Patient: sex F, age 58
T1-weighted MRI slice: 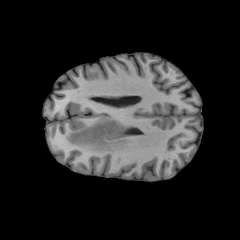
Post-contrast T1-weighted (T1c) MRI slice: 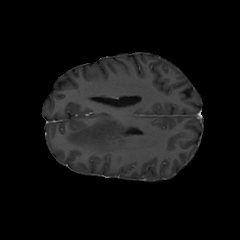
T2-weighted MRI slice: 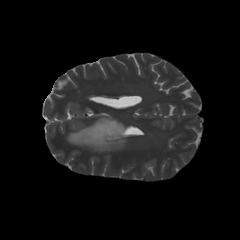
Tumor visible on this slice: yes
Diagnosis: Glioblastoma, IDH-wildtype
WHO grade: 4